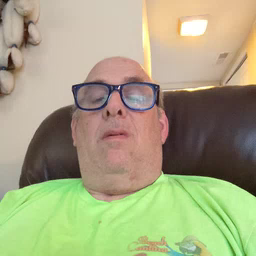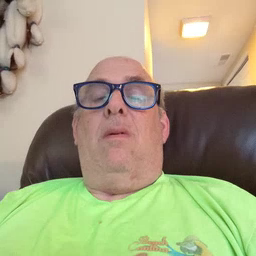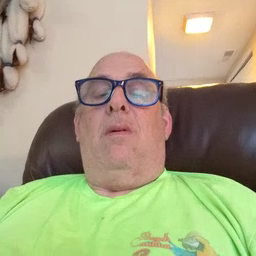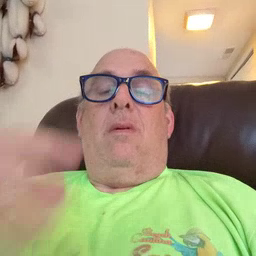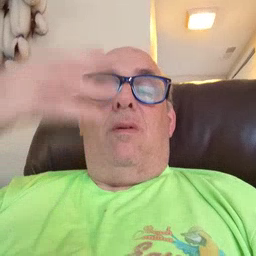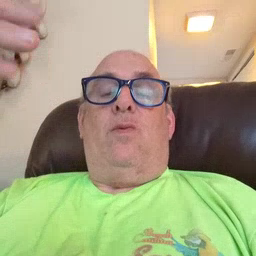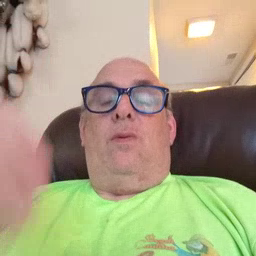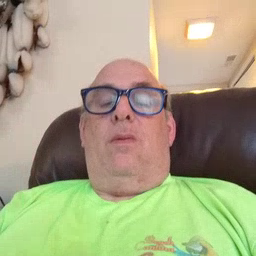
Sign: outside